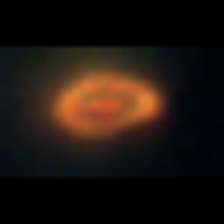
Taxon: Heterocapsa
Group: Dinoflagellates